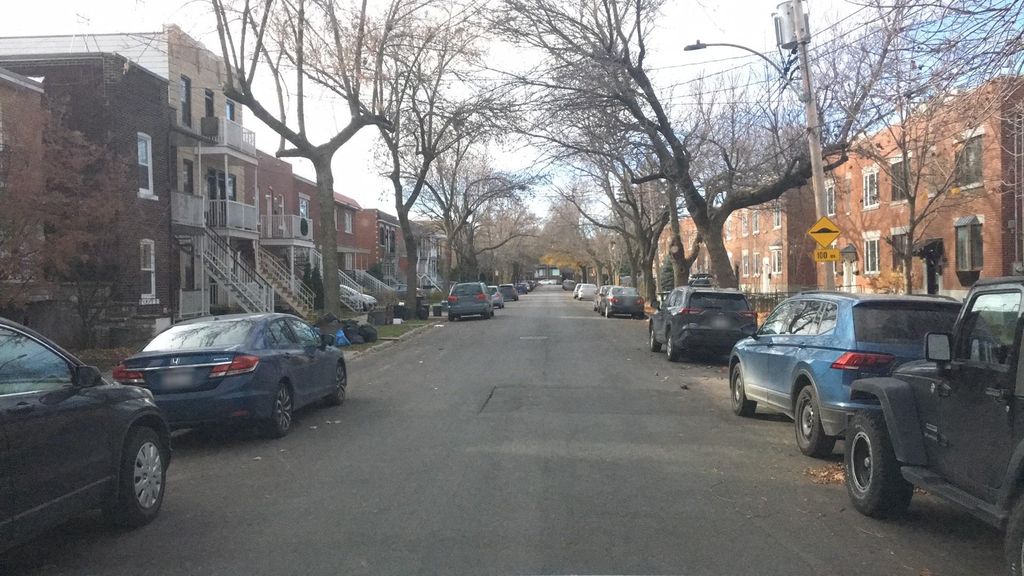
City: montreal